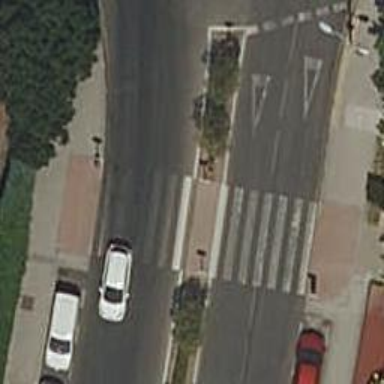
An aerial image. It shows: Uncontrolled crossing on the road.